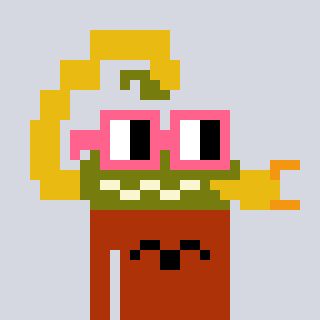
a pixel art character with square pink glasses, a scorpion-shaped head and a hotbrown-colored body on a cool background